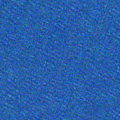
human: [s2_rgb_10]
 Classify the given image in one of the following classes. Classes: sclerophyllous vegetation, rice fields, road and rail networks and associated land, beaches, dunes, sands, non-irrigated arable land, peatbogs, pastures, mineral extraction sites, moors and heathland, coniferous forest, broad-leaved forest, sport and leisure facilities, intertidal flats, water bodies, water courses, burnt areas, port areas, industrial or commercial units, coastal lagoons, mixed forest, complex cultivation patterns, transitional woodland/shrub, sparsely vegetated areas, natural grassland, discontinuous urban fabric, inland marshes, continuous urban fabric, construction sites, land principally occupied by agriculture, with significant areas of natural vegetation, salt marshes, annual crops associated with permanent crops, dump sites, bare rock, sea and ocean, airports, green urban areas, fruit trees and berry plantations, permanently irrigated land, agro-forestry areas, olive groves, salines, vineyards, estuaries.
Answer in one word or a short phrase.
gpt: sea and ocean